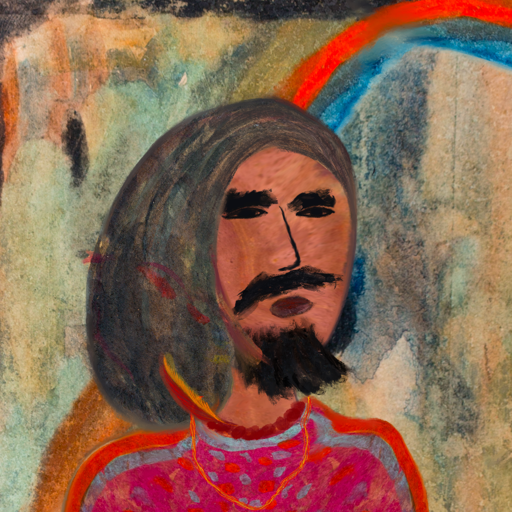
Background: Childish, Head And Neck Side: Mother_And_Son_Mother, Face Side: Mosgoul, Bust: Sisters, Hair Side: Gypsy_Mother, Head Accessory: Blank, Second Necklace: Gypsy_Mother_2, Necklace: Pipe, Baby: Blank